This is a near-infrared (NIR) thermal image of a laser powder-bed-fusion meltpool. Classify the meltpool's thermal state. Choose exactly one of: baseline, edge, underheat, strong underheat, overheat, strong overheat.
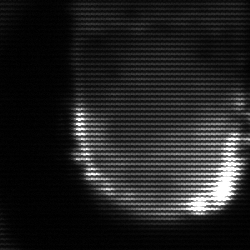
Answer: baseline